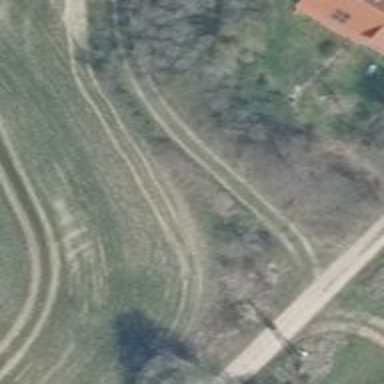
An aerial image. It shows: Track with very rough surface.